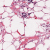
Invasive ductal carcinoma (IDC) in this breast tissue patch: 1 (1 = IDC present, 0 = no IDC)